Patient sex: F
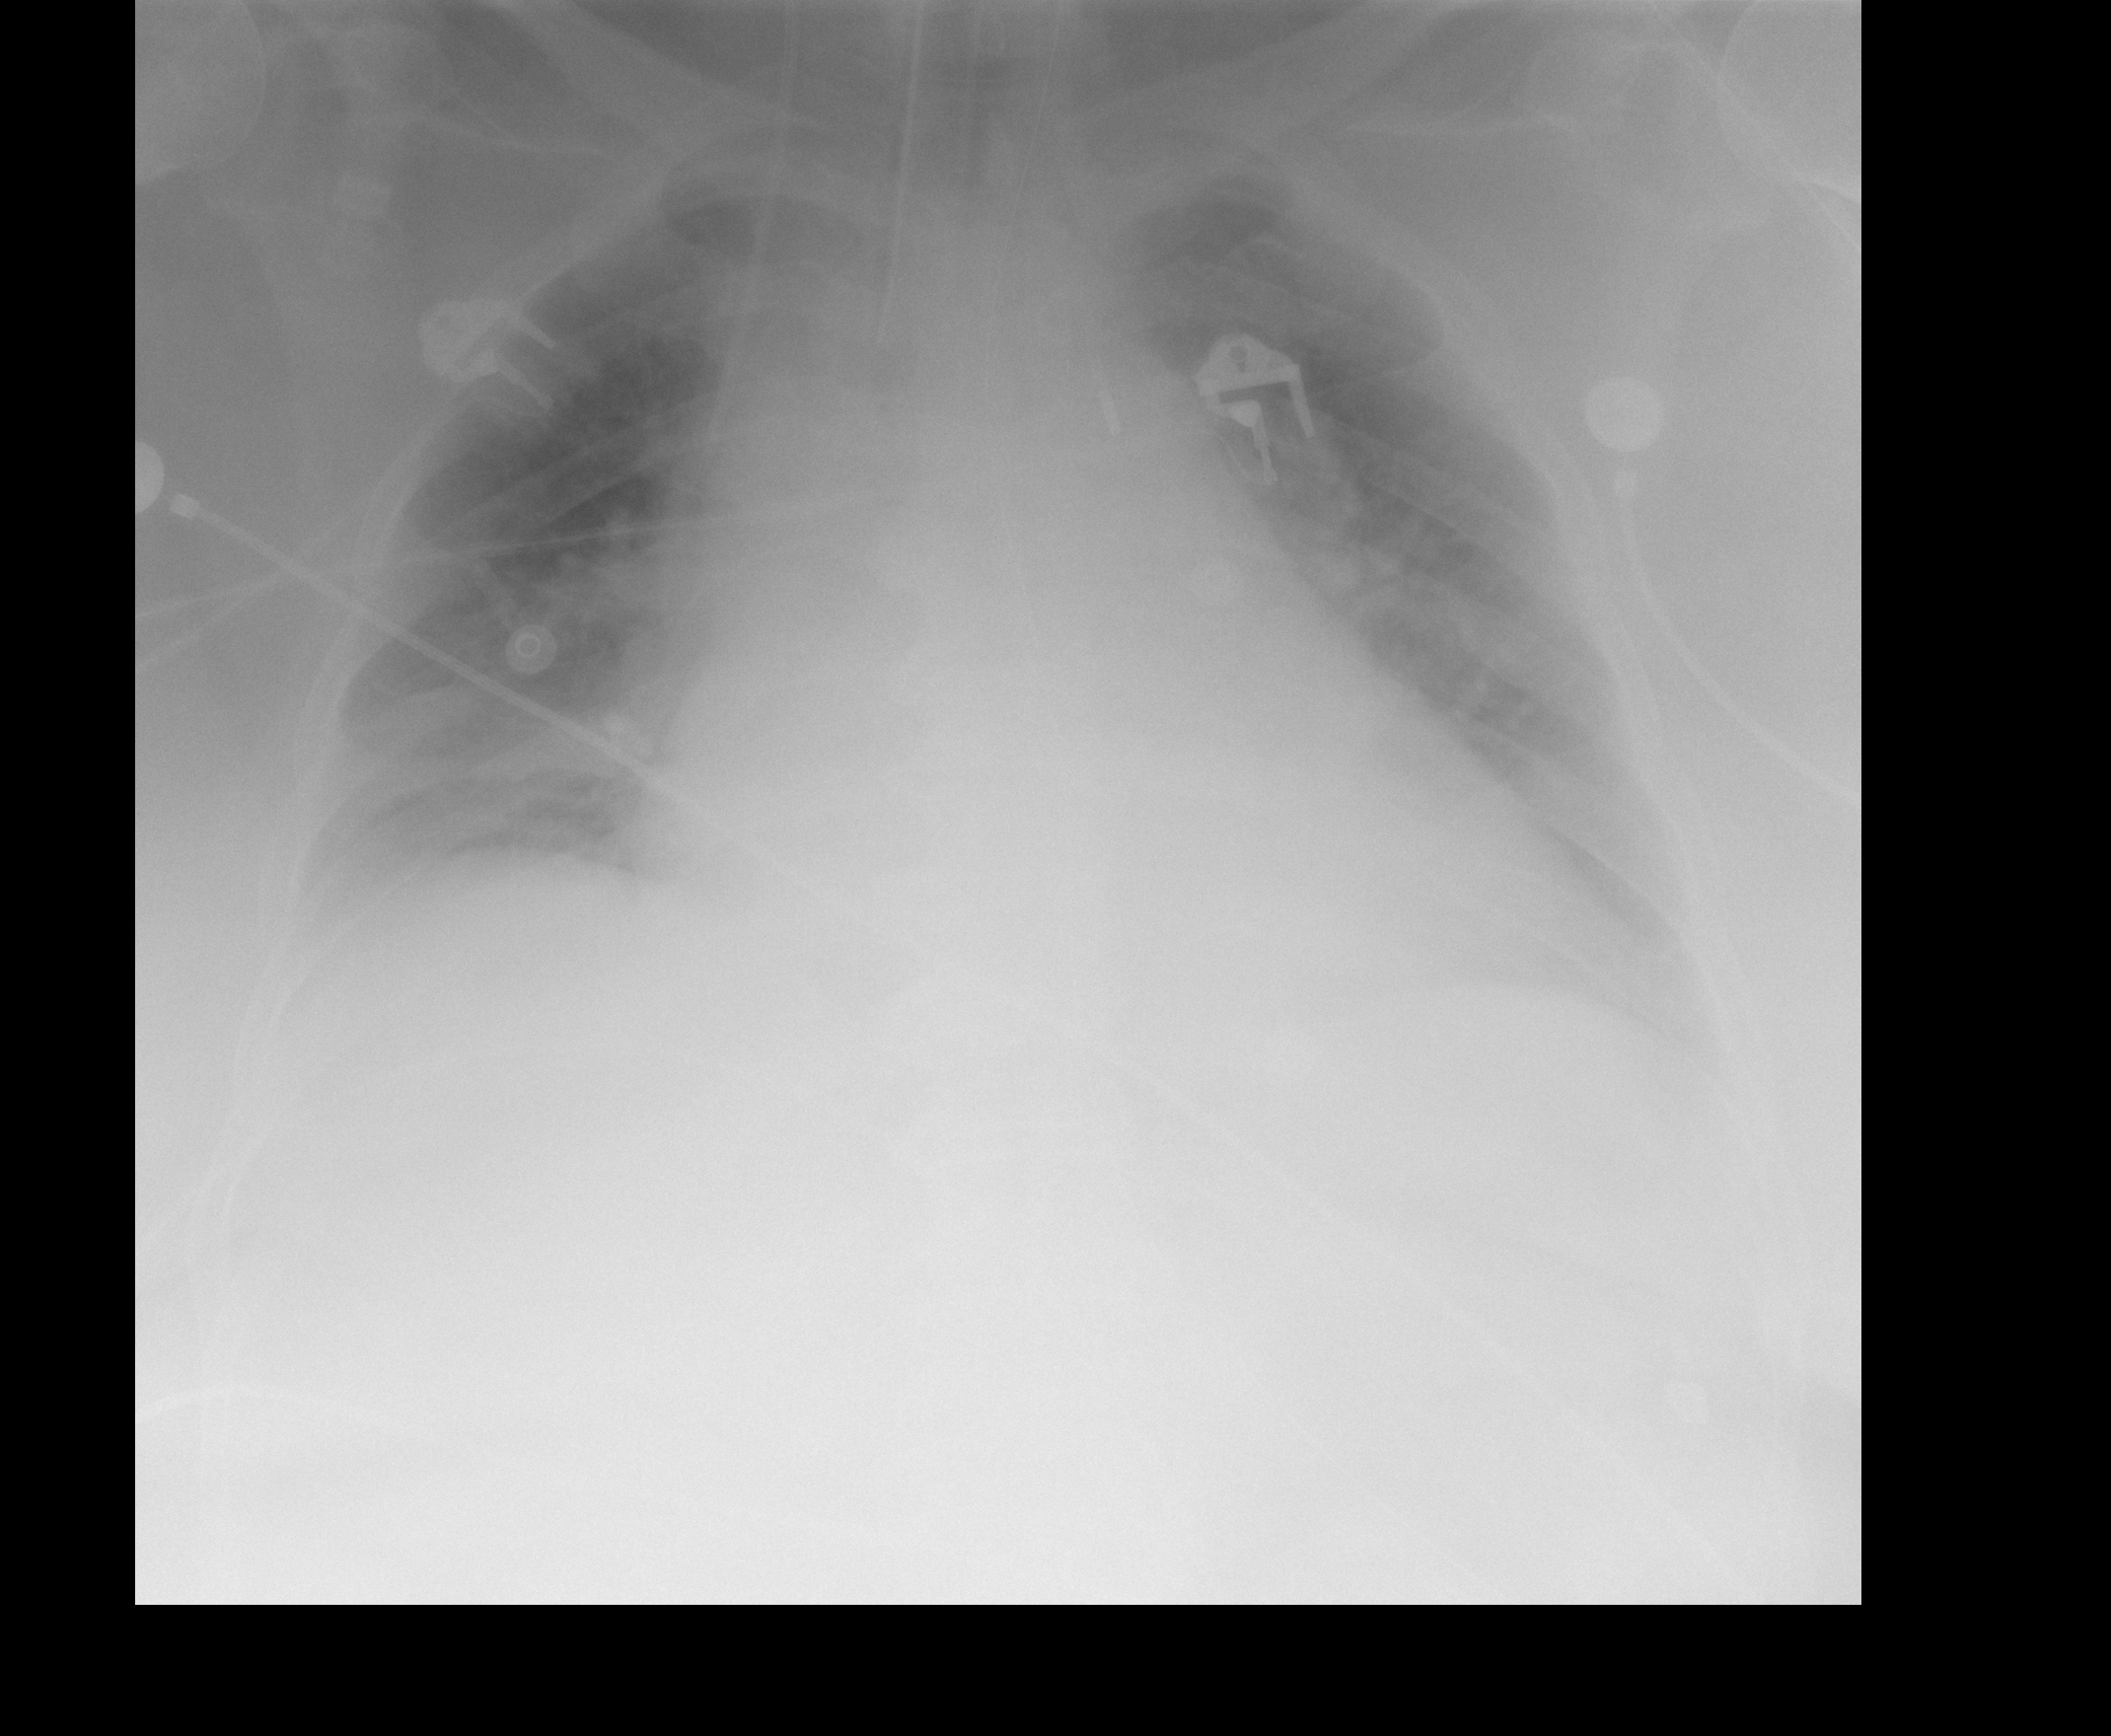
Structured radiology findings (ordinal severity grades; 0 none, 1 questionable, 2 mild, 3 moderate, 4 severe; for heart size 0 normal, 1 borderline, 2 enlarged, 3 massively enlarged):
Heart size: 2
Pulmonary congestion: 1
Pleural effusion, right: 1
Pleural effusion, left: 1
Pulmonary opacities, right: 0
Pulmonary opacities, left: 0
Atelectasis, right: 2
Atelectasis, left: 2